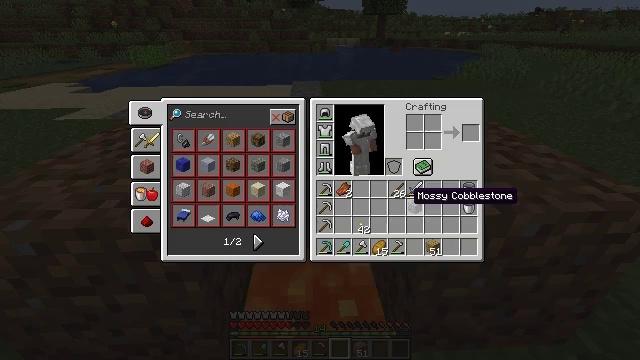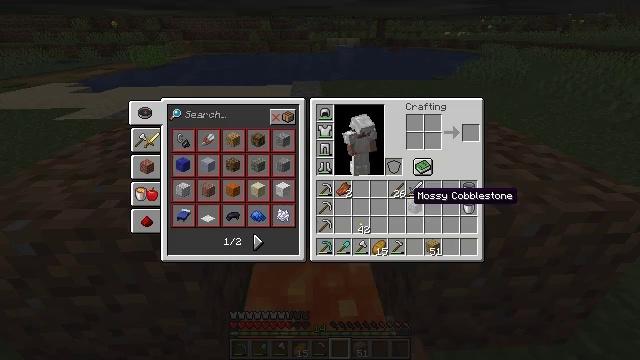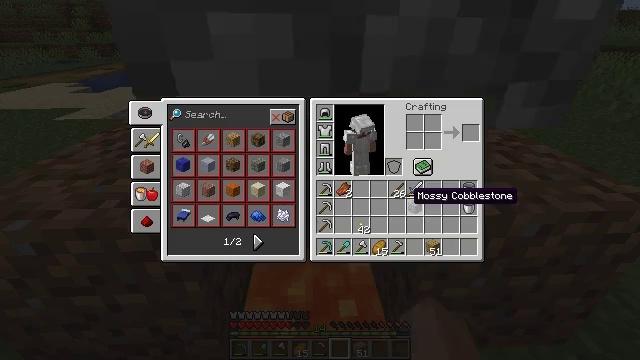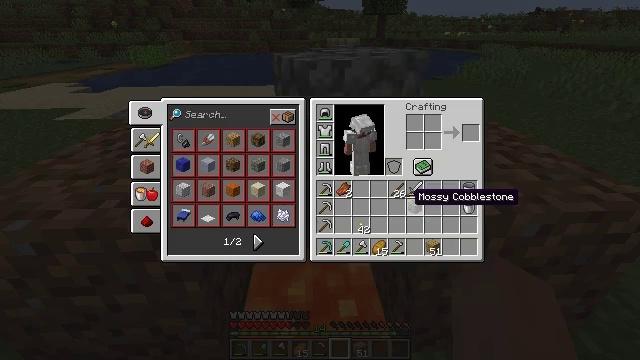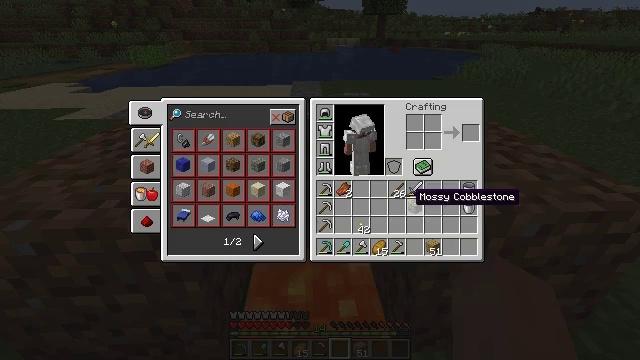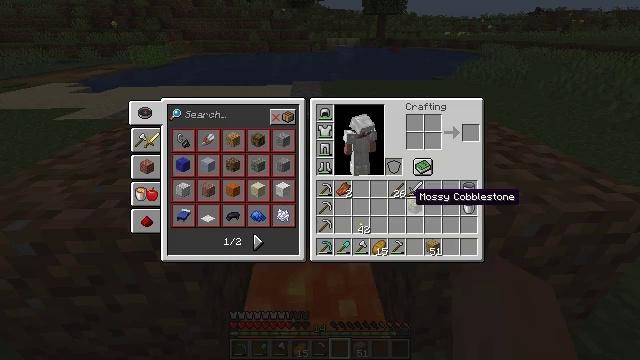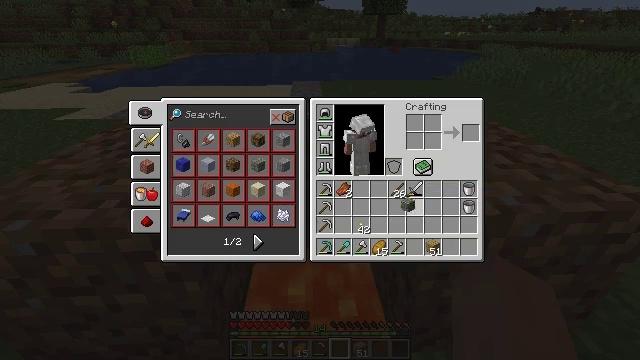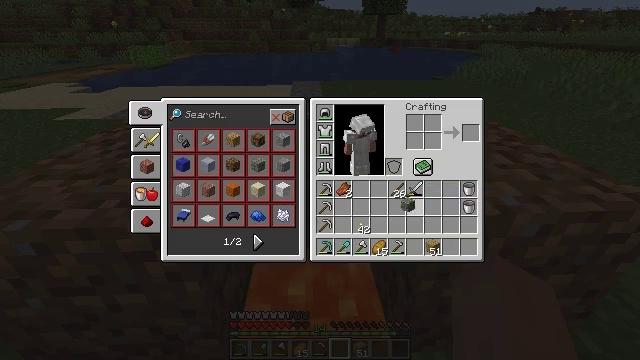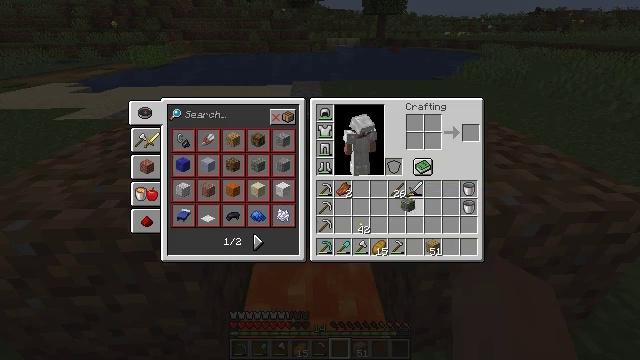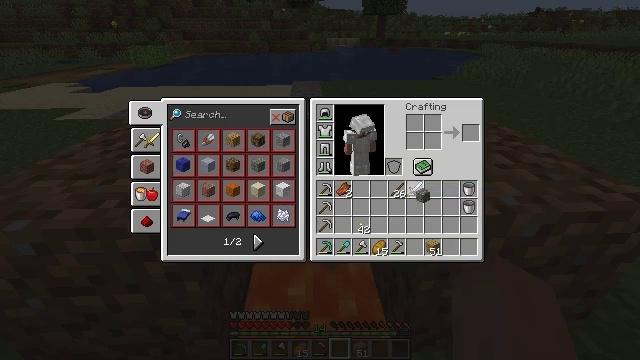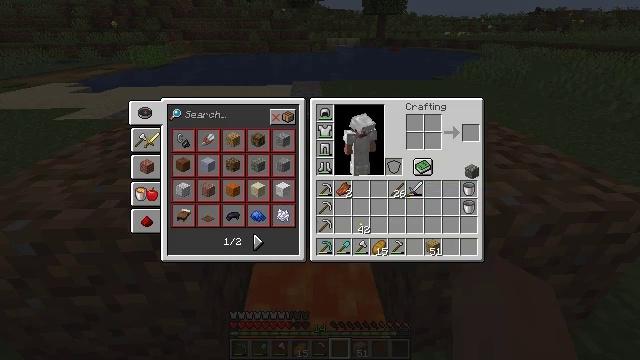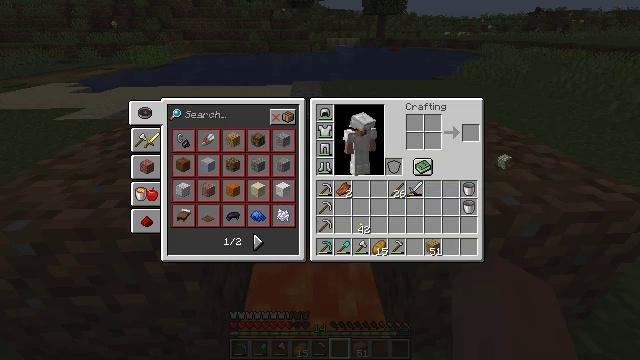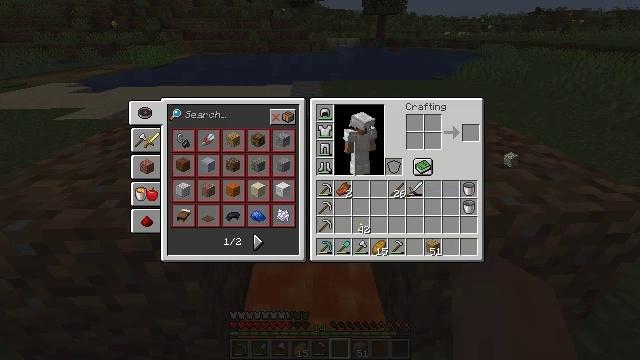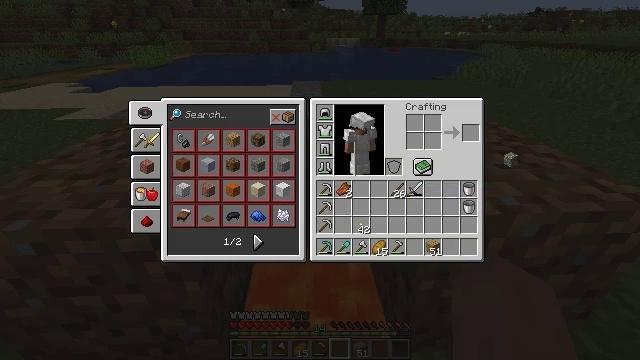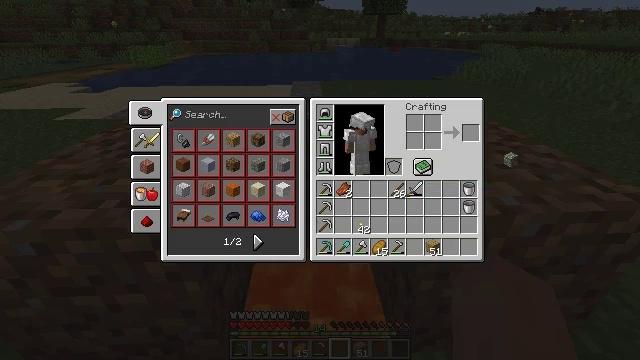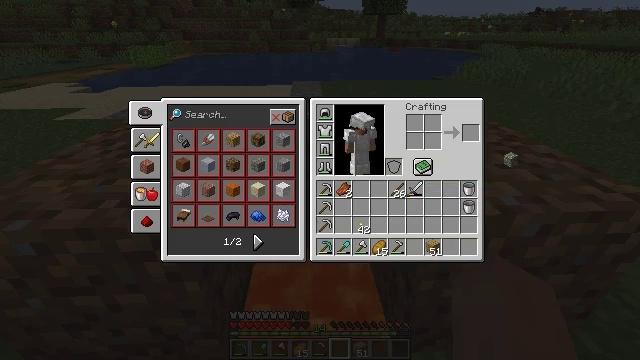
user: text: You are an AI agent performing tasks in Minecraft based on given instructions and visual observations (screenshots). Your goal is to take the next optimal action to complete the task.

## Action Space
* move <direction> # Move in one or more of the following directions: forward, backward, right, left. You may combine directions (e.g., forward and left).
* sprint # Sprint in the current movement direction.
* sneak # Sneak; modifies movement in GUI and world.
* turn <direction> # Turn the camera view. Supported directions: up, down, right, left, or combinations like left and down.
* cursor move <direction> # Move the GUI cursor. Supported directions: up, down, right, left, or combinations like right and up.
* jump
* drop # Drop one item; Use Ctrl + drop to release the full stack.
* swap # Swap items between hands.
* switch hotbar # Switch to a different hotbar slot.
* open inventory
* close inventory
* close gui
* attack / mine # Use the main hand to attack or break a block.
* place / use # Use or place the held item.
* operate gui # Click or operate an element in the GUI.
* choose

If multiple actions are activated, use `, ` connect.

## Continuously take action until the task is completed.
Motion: motion action
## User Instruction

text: Drop a mossy cobblestone.
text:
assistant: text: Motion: open gui
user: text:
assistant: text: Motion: no_op
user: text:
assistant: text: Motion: no_op
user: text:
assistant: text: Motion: no_op
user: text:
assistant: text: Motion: no_op
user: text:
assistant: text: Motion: operate gui
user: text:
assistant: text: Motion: operate gui
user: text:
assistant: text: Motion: no_op
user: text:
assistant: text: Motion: cursor move right and up
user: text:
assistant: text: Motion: cursor move right and up
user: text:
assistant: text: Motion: cursor move right and up
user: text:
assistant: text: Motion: no_op
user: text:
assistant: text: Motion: operate gui
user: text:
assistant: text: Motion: operate gui
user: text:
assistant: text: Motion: operate gui
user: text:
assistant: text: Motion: no_op
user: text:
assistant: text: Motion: cursor move left
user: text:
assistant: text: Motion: cursor move left
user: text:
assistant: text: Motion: no_op
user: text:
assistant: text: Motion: no_op
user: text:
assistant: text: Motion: no_op